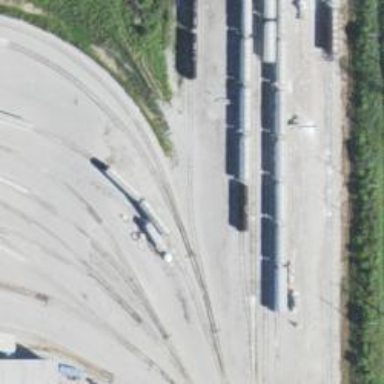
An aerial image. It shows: Railway spur service.